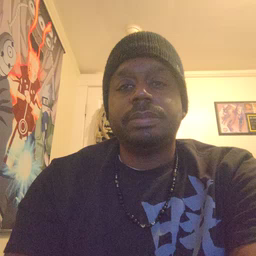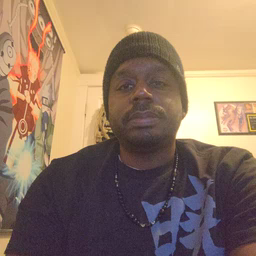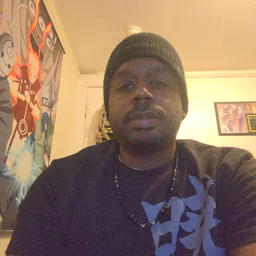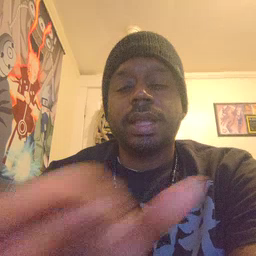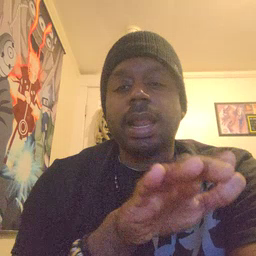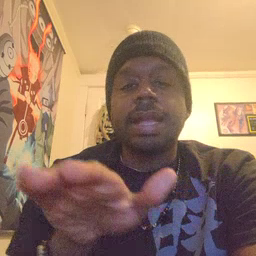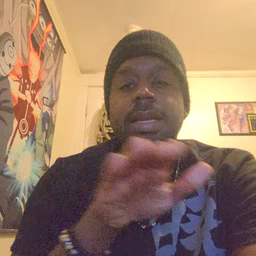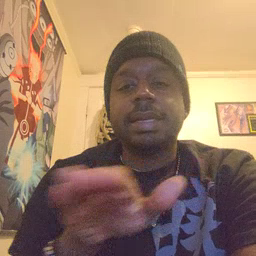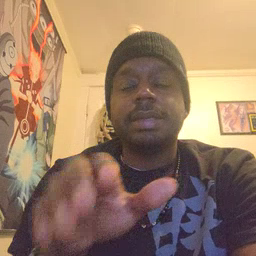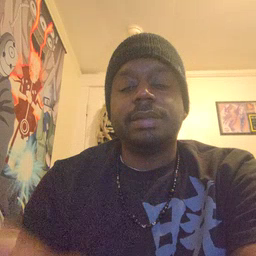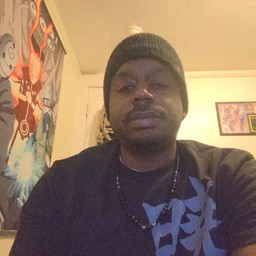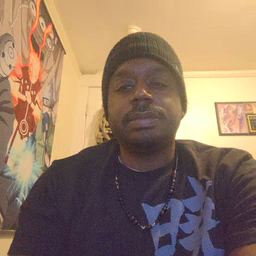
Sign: clean